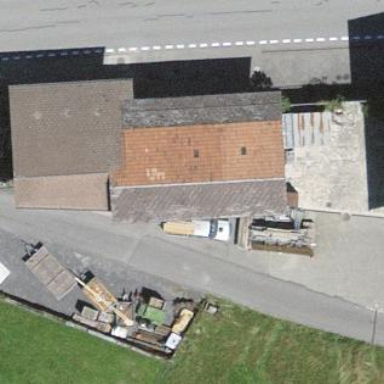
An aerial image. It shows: Industrial building.